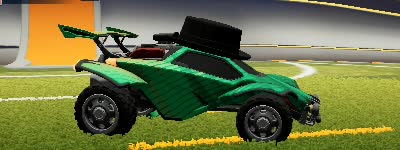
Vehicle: octane